Field crop: maize
Growth stage: 2
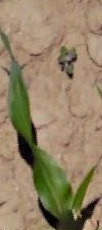
Species: maize